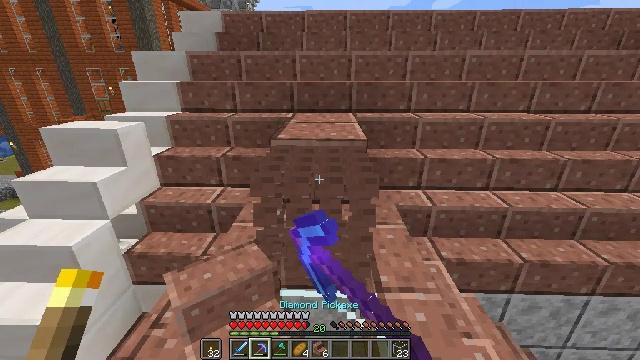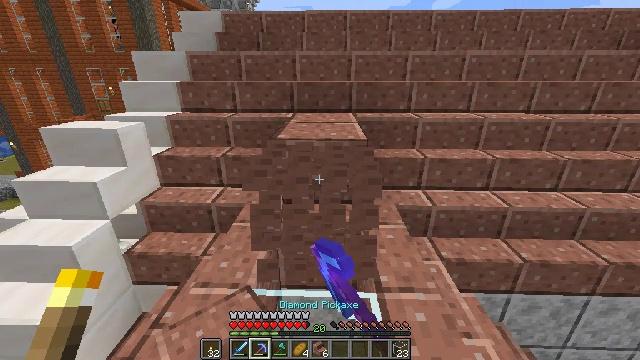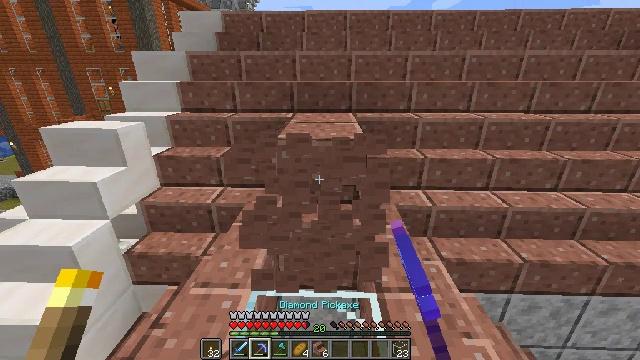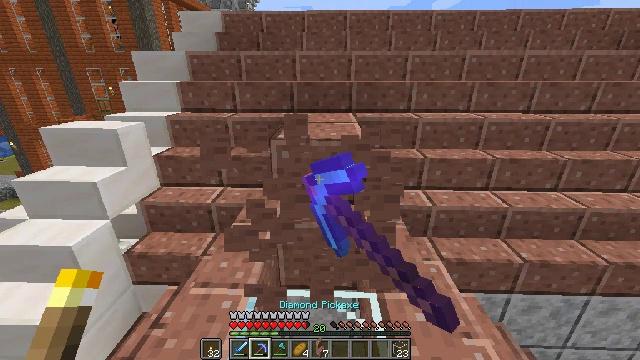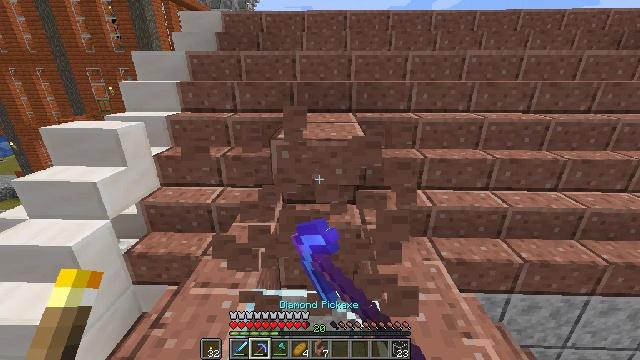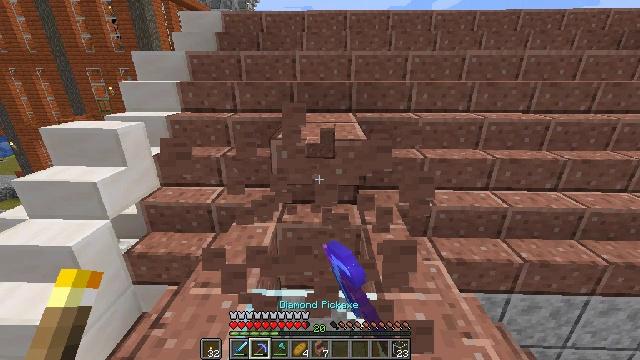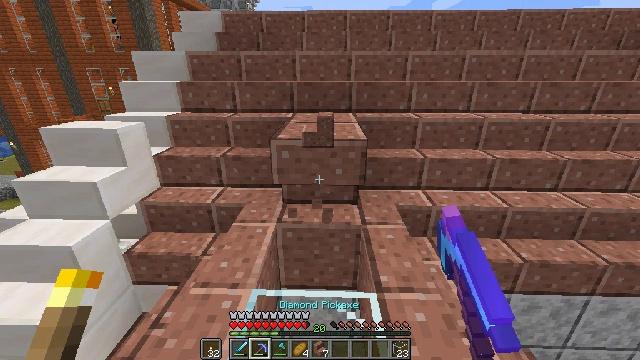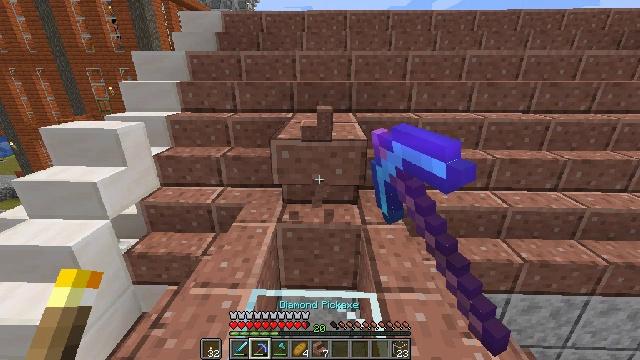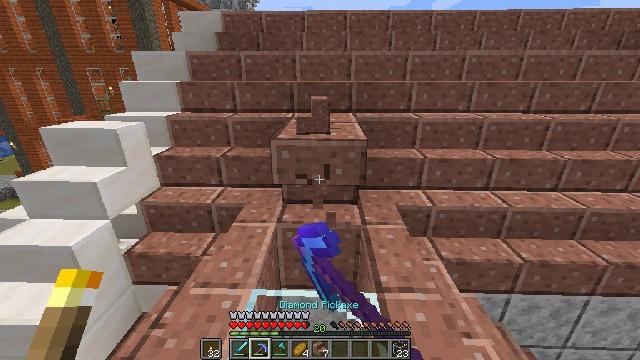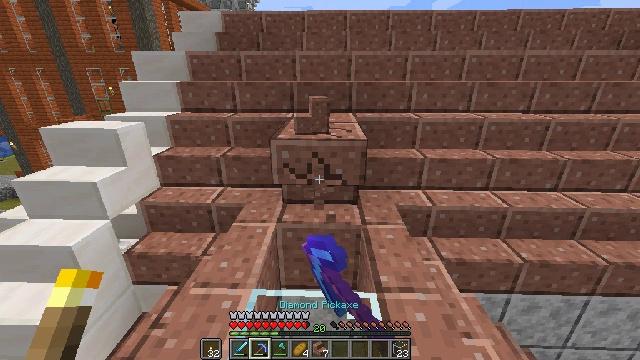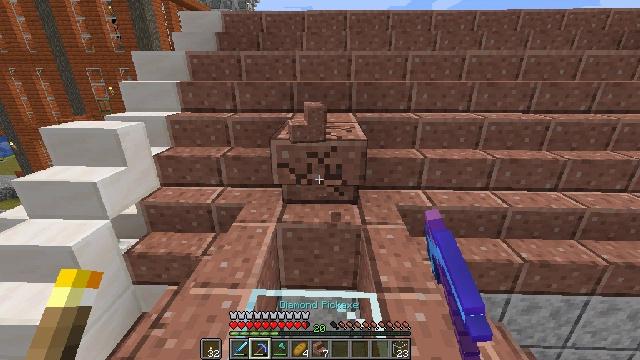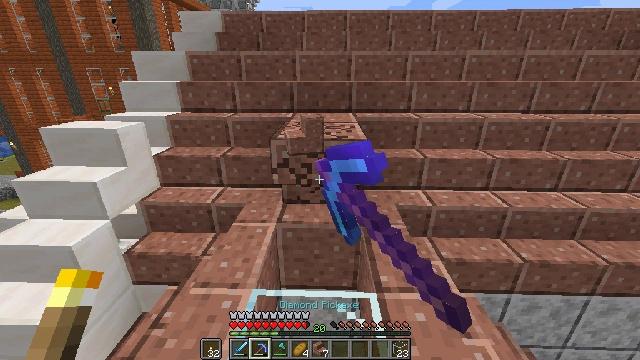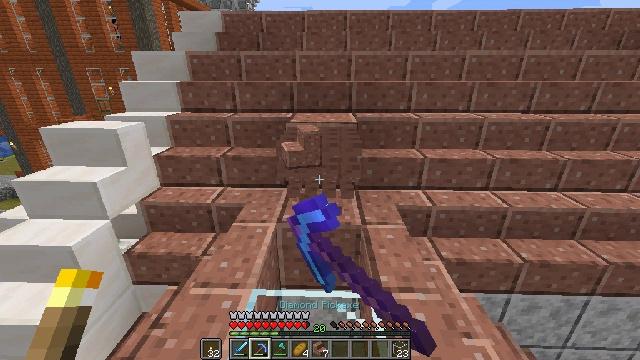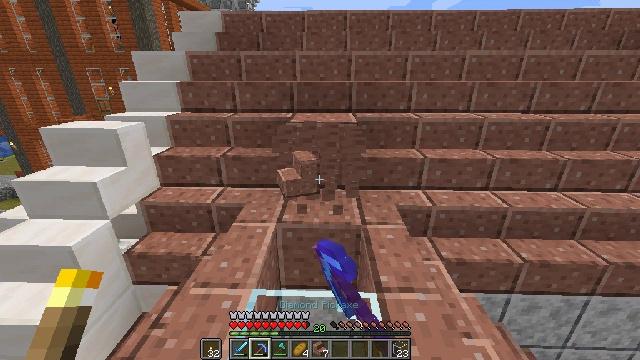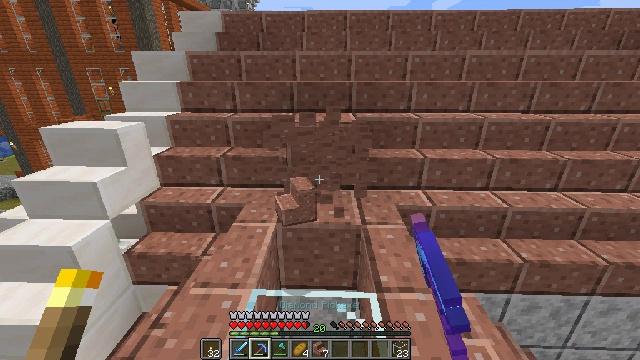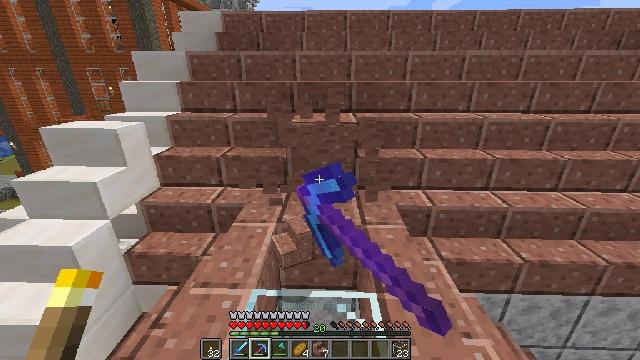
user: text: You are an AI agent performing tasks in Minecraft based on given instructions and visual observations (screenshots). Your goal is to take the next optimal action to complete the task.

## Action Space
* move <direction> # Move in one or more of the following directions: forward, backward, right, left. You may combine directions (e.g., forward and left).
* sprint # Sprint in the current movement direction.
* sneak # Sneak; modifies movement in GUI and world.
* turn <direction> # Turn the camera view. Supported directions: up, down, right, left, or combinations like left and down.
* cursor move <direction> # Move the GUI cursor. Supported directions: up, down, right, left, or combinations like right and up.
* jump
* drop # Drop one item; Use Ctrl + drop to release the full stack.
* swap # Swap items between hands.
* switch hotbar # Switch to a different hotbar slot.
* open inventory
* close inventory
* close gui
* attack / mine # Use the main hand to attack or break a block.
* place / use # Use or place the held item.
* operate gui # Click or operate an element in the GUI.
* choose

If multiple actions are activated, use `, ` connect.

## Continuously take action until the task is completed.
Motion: motion action
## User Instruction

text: Dismantle the polished granite stairs for reuse.
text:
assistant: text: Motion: attack / mine
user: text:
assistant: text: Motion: attack / mine
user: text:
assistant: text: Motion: attack / mine
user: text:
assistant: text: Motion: attack / mine
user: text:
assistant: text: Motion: attack / mine
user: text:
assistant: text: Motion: attack / mine
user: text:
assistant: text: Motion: attack / mine
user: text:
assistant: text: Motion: attack / mine
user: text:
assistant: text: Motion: attack / mine
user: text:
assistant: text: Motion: attack / mine
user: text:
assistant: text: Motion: attack / mine
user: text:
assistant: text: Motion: attack / mine
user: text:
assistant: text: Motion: attack / mine
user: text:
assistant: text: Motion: attack / mine
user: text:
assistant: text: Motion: no_op
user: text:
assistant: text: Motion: no_op
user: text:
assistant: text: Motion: no_op